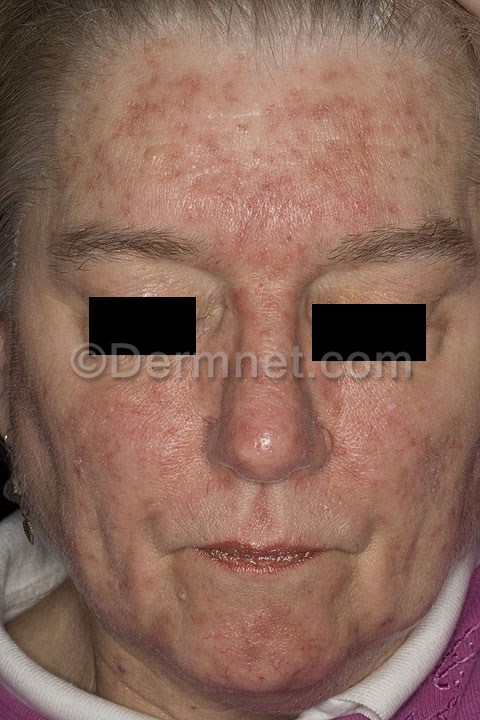
Disease: Acne and Rosacea Photos